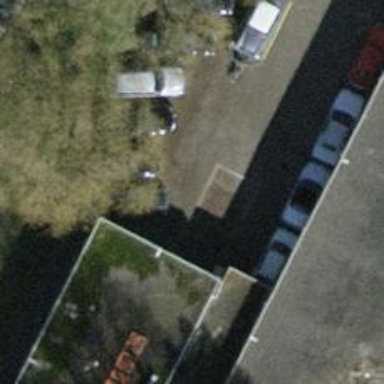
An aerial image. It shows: Parking aisle designated as service road.